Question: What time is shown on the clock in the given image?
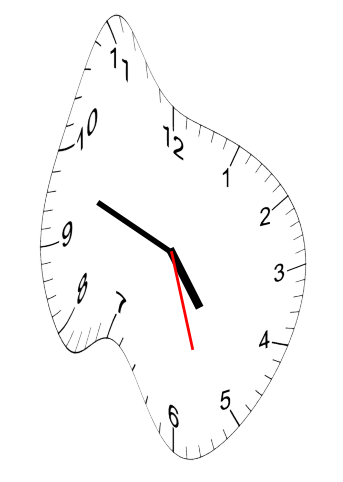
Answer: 04:48:27